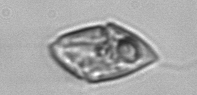
Label: Gyrodinium